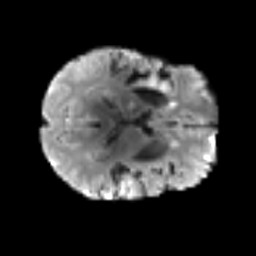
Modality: T2w
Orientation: axial
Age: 56
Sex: male
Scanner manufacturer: siemens
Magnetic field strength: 3 T
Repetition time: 5.6 s
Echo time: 0.082 s